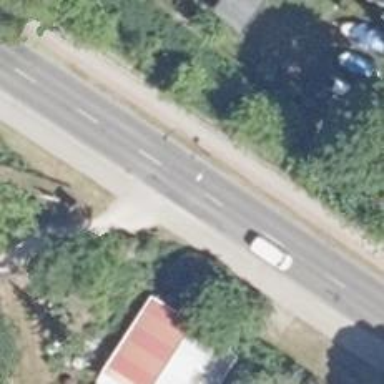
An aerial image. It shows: Secondary road with sidewalks on both sides and cycle track.